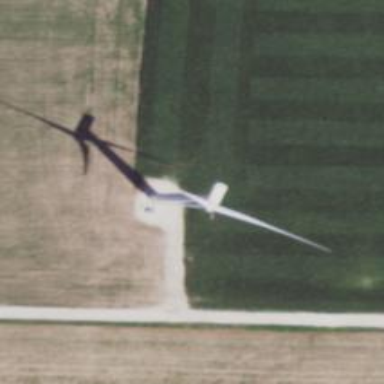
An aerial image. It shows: Wind turbine generator that utilizes wind as its source for generating electricity. It is of the horizontal axis type.